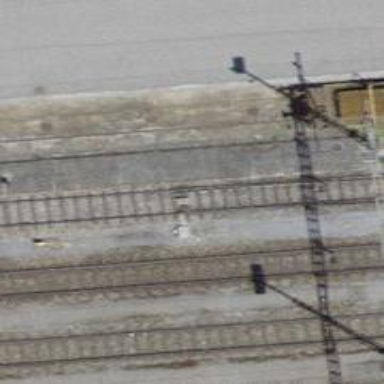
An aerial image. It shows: Railway switch.